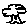
Label: tree